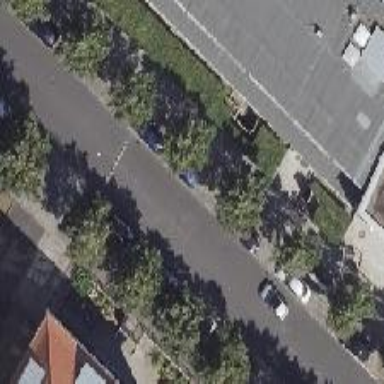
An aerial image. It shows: Street side parking with sett surface.